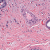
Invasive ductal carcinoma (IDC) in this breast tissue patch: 0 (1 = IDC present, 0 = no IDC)